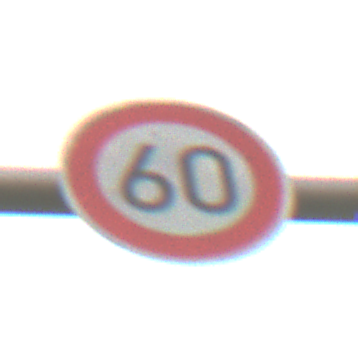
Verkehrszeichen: Geschwindigkeit60
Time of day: MorningAfternoon
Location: Outdoor (Suburban)
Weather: Overcast
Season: NotSpecified
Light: Natural